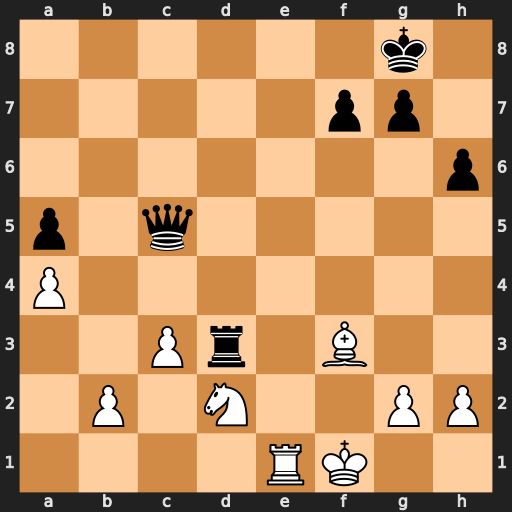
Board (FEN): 6k1/5pp1/7p/p1q5/P7/2Pr1B2/1P1N2PP/4RK2
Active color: w
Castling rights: -
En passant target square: -
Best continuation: Re8+ Kh7 Be4+ g6 Bxd3